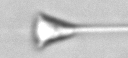
Label: Asterionellopsis_glacialis